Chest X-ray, AP view. Patient: 27 years old, sex M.
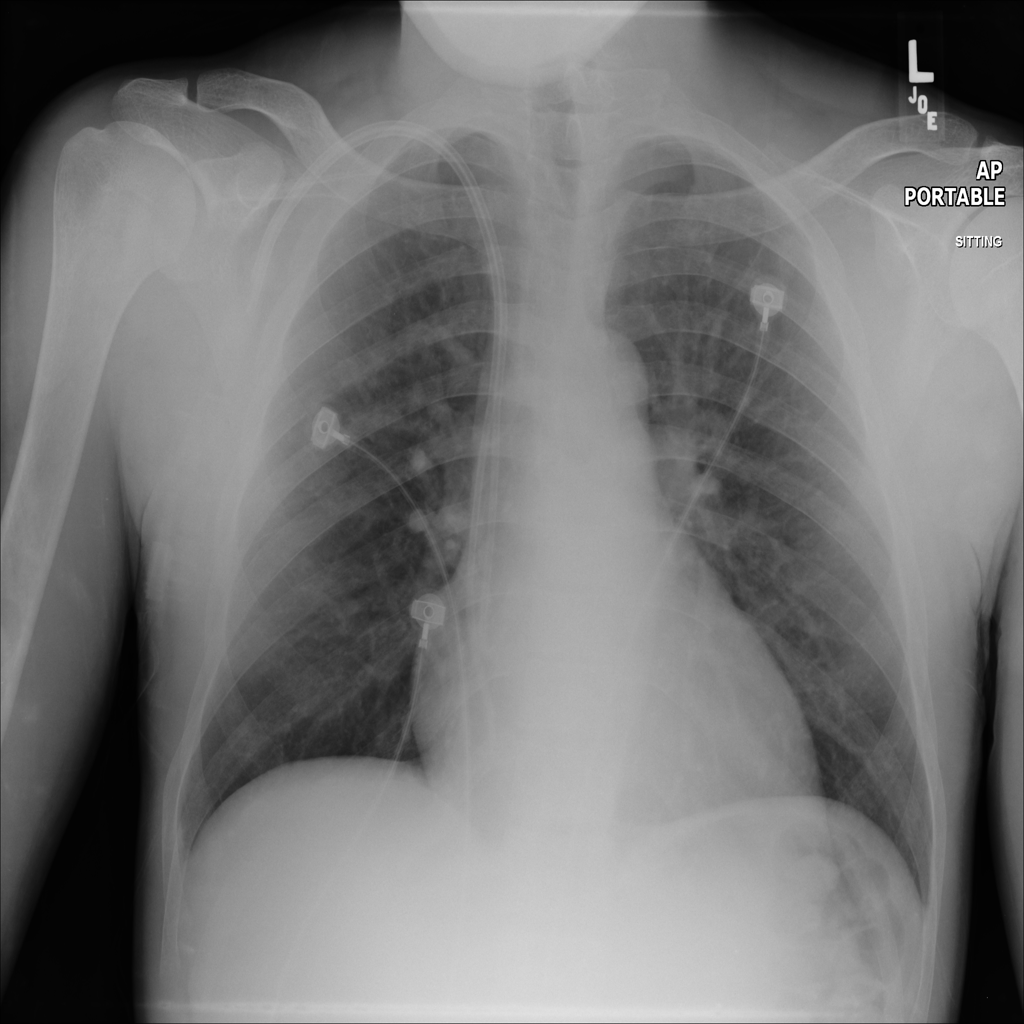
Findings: No Finding